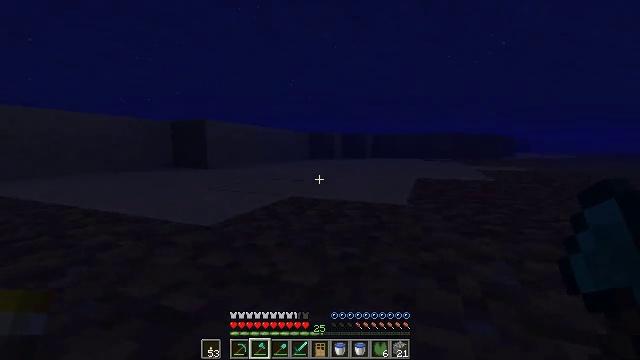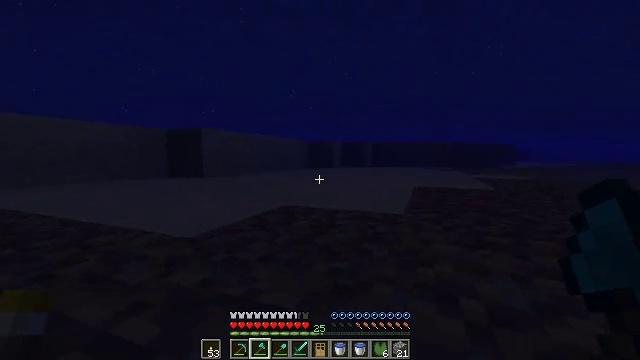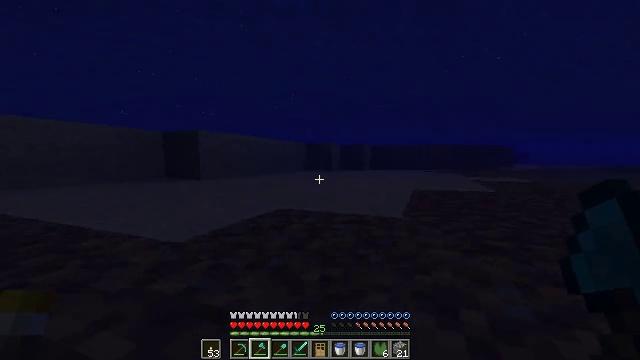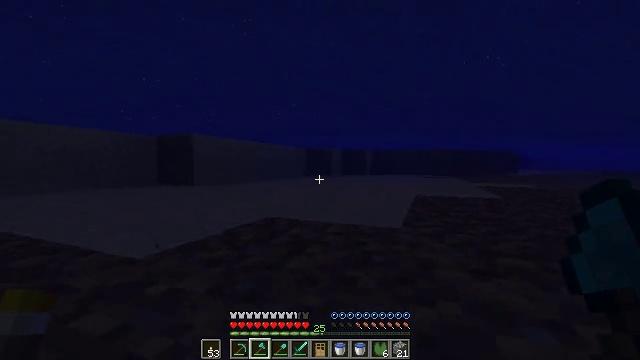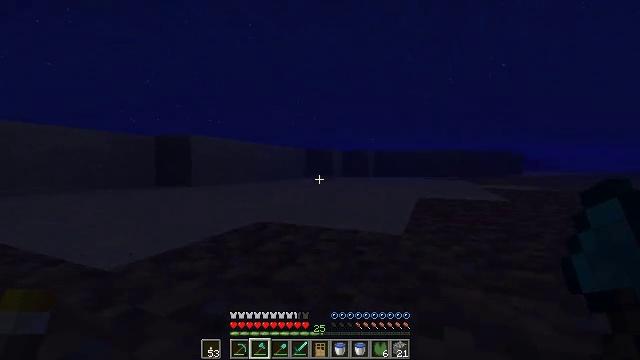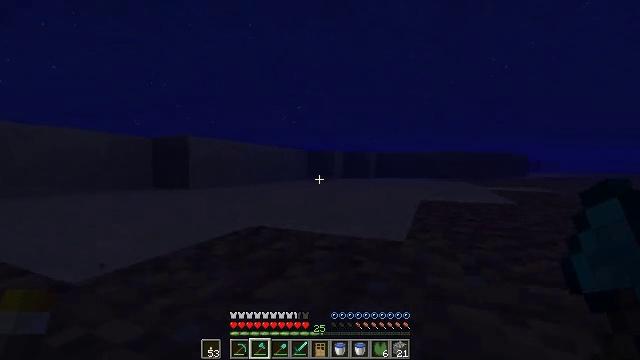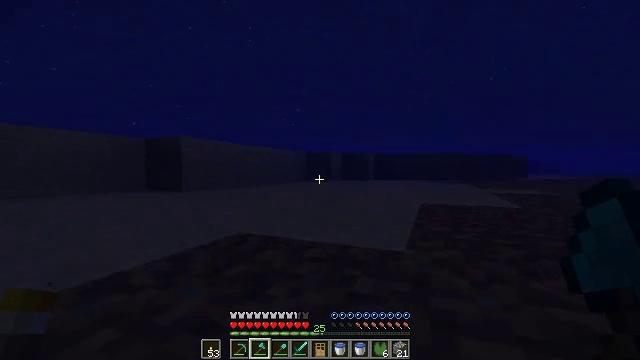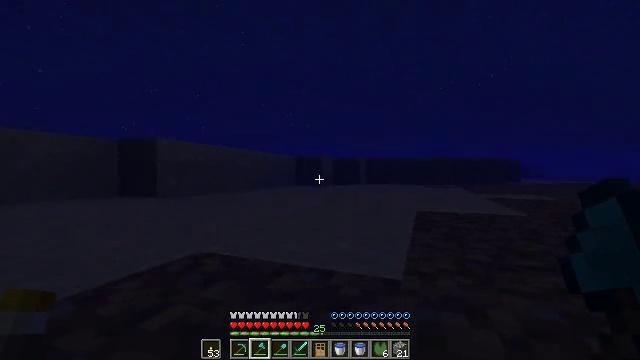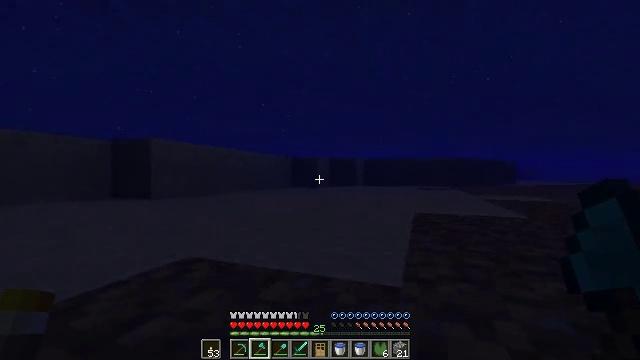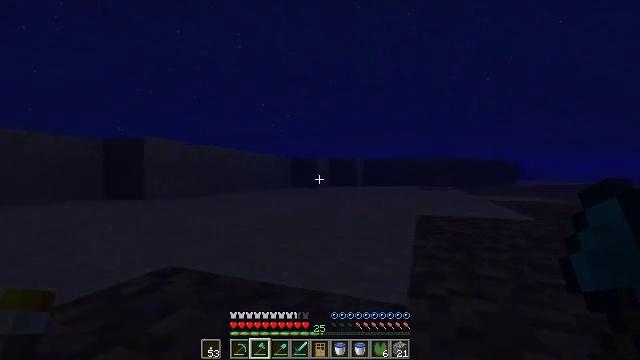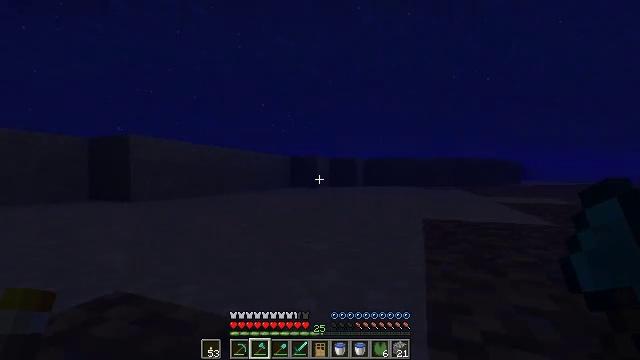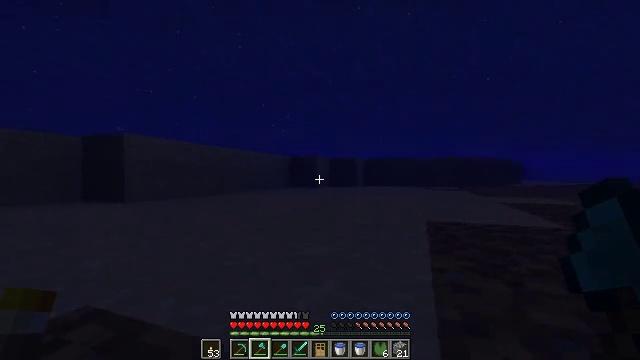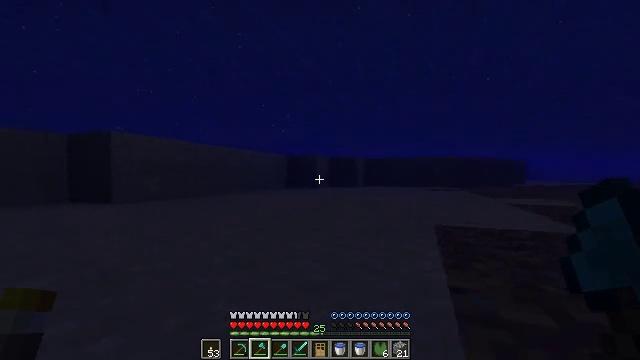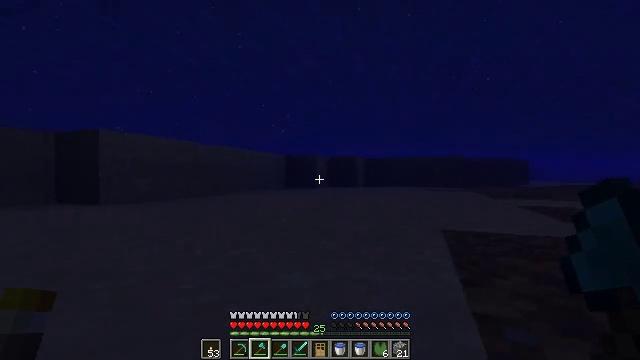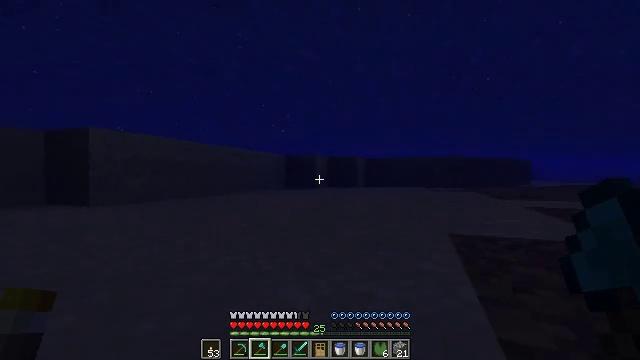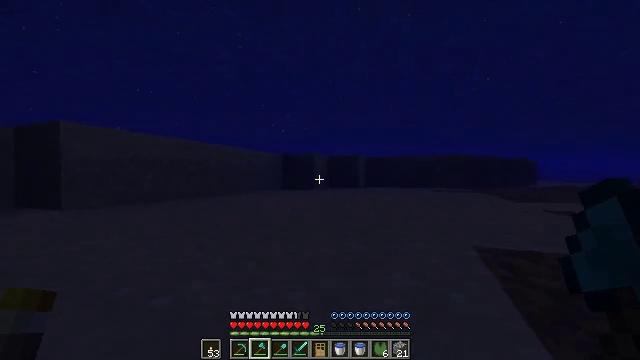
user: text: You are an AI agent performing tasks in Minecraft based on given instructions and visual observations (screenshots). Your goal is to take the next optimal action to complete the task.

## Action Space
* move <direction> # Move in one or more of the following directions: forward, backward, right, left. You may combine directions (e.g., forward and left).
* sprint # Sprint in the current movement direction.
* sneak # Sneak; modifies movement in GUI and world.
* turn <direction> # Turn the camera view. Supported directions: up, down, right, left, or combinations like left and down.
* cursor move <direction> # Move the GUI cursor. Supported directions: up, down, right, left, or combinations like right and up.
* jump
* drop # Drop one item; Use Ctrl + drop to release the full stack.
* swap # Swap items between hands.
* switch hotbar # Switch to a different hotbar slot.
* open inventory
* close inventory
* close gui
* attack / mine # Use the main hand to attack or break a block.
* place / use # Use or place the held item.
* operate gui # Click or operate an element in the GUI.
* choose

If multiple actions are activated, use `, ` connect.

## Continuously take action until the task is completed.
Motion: motion action
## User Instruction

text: Remove an oak door from the inventory.
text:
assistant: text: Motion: move forward, sprint, turn up
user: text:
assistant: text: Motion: move forward, sprint
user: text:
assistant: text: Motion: move forward, sprint, turn up
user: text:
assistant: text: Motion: move forward, sprint
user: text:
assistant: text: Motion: move forward, sprint
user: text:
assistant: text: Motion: move forward, sprint
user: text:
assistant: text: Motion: move forward, sprint, turn right
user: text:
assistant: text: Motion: move forward, sprint
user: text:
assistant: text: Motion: move forward, sprint
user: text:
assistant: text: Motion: move forward, sprint
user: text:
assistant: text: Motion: move forward
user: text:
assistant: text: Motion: move forward, sprint
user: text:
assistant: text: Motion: move forward, sprint
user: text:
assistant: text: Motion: move forward, sprint
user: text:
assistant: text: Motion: move forward, sprint
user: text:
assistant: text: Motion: move forward, sprint
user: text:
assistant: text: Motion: move forward, sprint
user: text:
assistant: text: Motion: move forward, sprint
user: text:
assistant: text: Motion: move forward, sprint
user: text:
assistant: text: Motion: move forward, sprint
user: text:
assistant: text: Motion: move forward, sprint
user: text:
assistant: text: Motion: move forward, sprint
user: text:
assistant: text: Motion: move forward, sprint
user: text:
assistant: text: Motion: move forward, sprint
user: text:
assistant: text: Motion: move forward, sprint
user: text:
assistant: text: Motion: move forward, sprint
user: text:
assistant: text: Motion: move forward, sprint
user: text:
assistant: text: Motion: move forward, sprint
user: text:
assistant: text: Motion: move forward, sprint
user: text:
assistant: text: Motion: move forward, sprint